Interaction volume radius: 5 \u00c5
Interaction volume height: 10 \u00c5
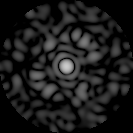
Disorder parameter: 0.892